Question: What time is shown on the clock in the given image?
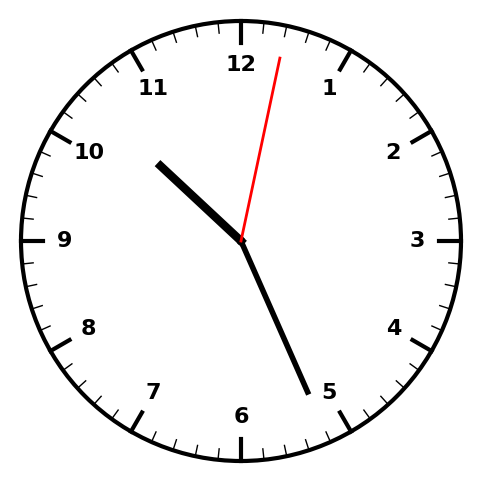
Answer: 10:26:02